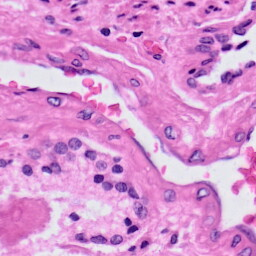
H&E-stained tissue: Prostate